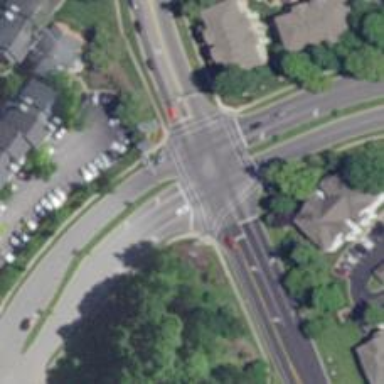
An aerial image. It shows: Marked crossing on footway.